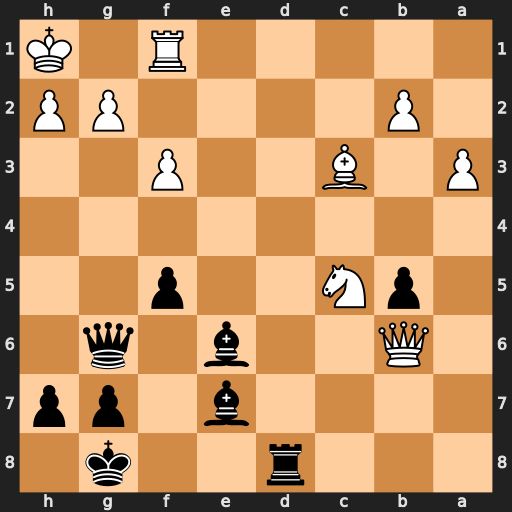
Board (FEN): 3r2k1/4b1pp/1Q2b1q1/1pN2p2/8/P1B2P2/1P4PP/5R1K
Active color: b
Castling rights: -
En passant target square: -
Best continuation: Bc4 Qxg6 hxg6